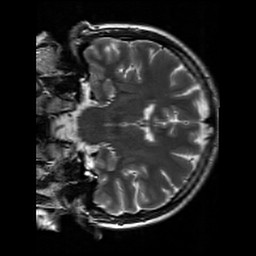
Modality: T2w
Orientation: coronal
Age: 21
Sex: female
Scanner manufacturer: siemens
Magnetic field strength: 3 T
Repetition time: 7 s
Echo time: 0.09 s